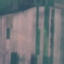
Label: AnnualCrop